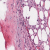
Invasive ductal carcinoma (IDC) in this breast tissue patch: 0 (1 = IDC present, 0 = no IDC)